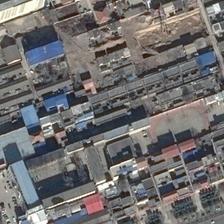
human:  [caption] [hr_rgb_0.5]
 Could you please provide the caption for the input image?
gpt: a playground is surroundeded by many buildings .

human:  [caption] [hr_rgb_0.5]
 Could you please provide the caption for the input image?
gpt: mess-distributed houses, playground, somee trees make up of a block near the street .

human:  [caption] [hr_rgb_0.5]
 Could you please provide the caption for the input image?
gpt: many small buildings are around a playground and a bare ground .

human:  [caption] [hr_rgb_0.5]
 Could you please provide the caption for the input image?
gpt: a residential area nearby a straight road .

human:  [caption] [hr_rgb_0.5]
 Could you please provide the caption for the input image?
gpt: a playground is surrounded by many houses .